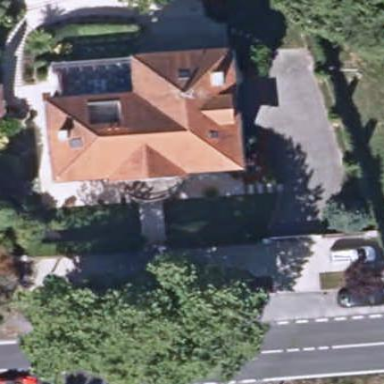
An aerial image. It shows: Simple house.